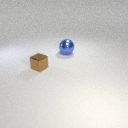
large blue metal sphere to the right of small brown metal cube